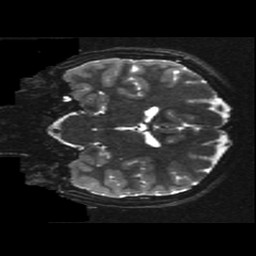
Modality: T2w
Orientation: coronal
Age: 15
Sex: female
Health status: ill
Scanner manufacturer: ge
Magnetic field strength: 3 T
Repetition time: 7.5 s
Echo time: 0.1015 s